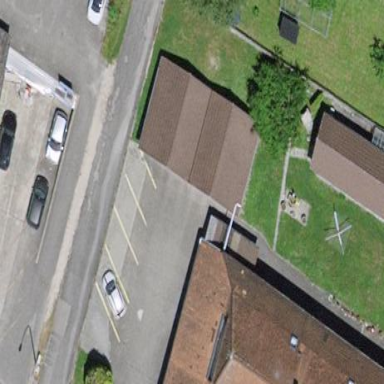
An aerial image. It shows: Garage.